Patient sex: F
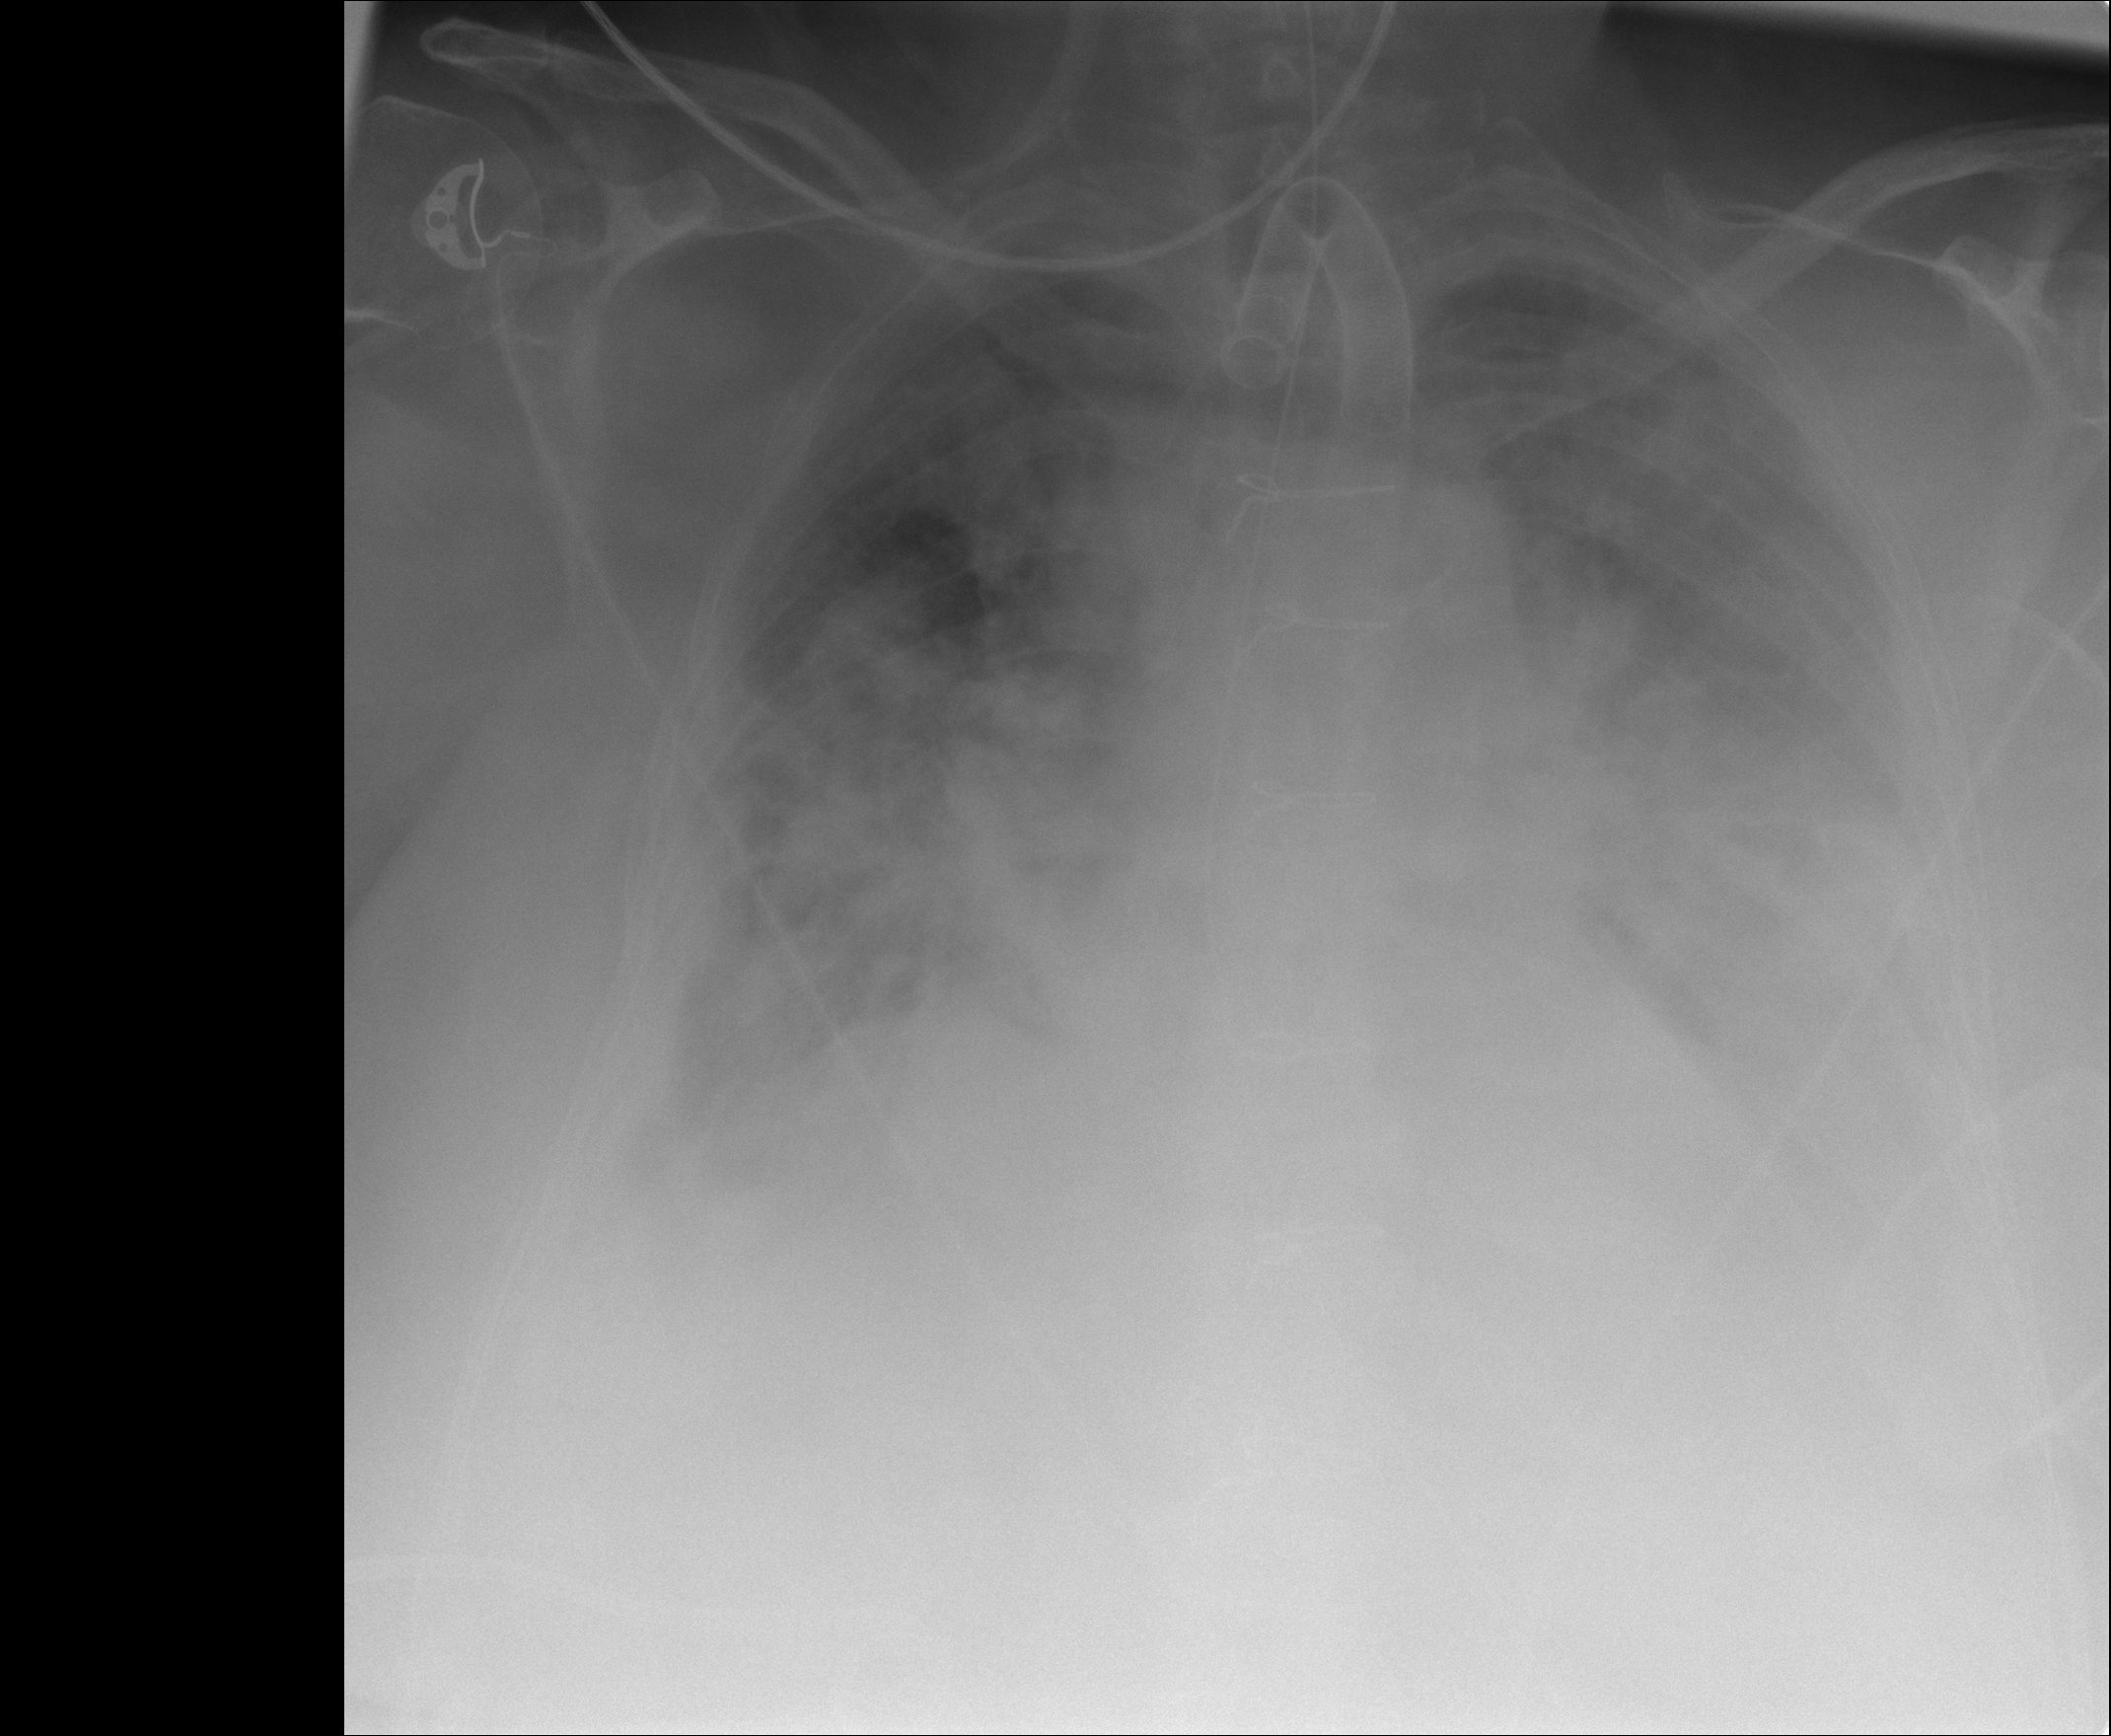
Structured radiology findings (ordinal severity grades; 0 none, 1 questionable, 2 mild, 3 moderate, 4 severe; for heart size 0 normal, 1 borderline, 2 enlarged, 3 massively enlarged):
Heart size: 2
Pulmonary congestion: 3
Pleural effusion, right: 3
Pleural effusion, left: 3
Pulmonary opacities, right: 2
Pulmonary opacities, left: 2
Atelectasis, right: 3
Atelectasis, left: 3